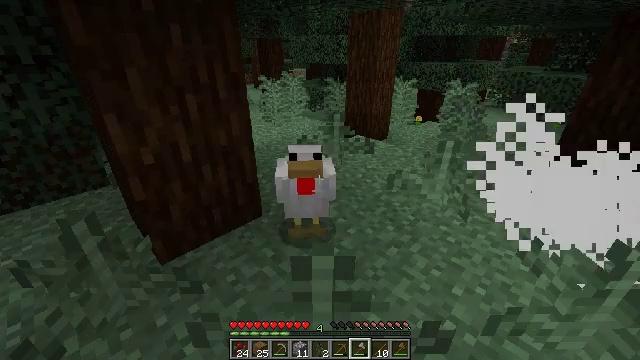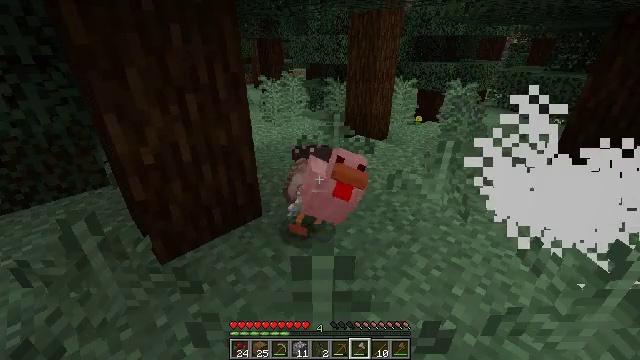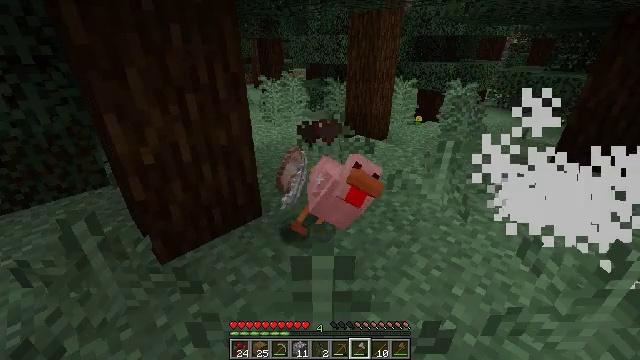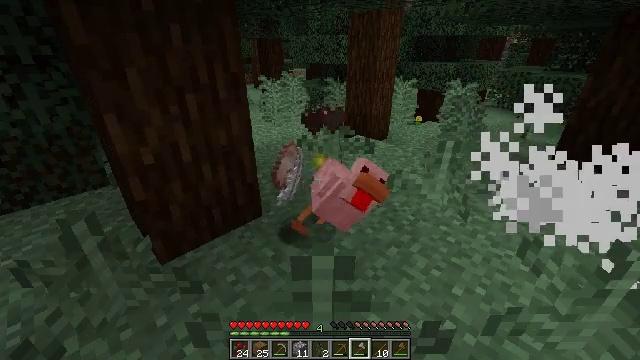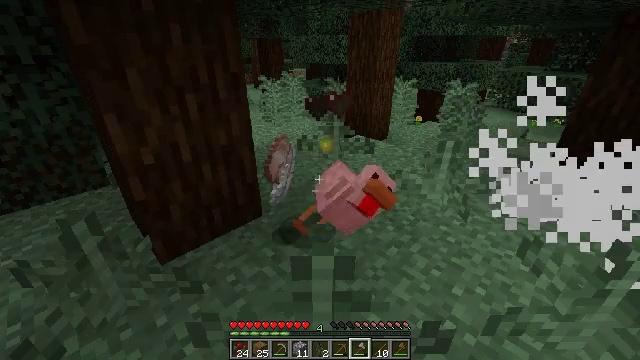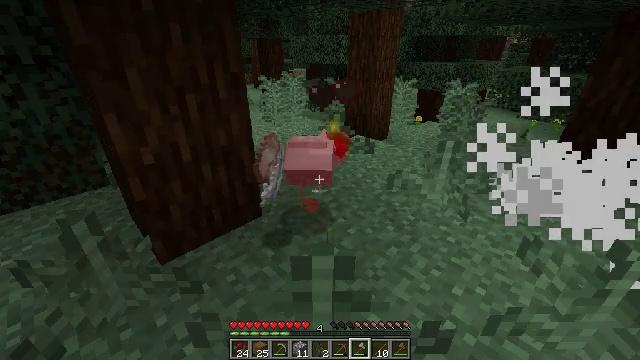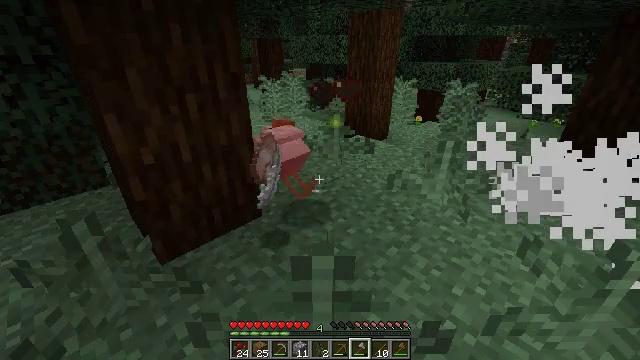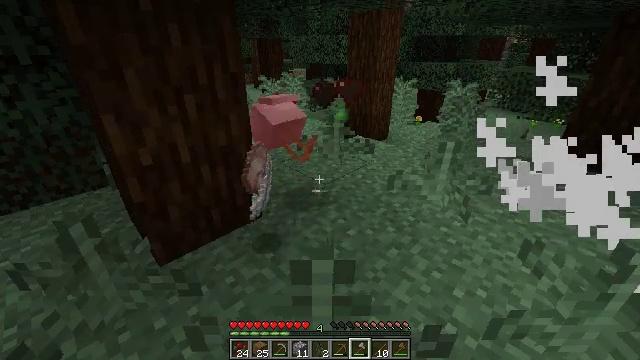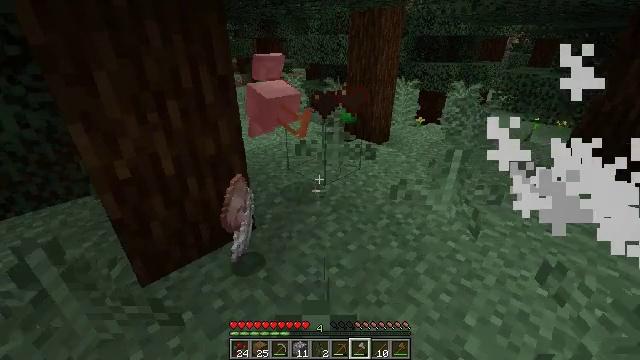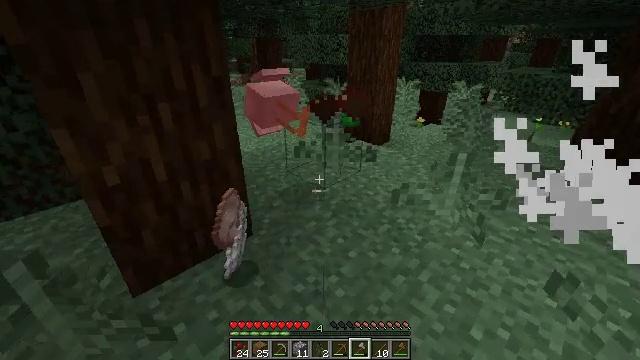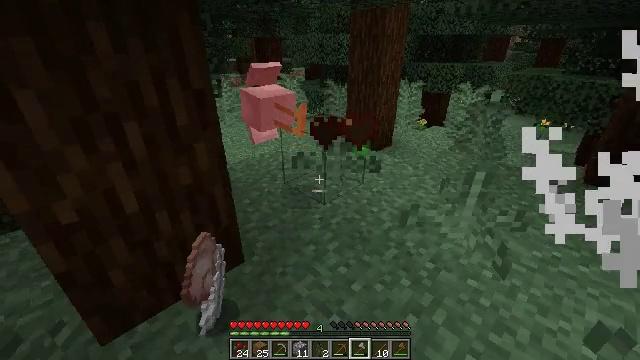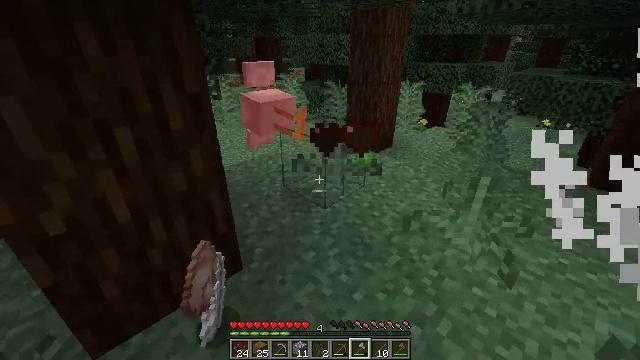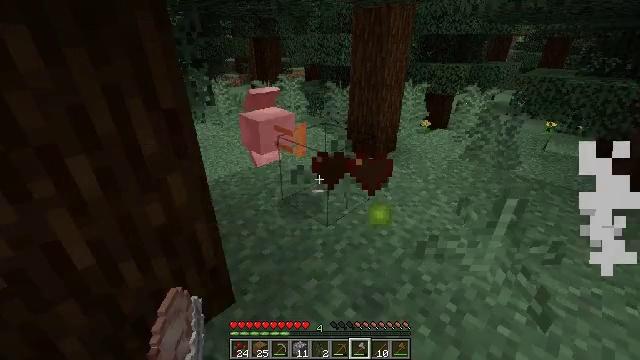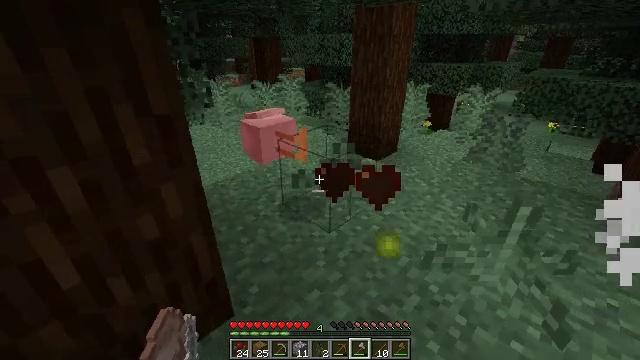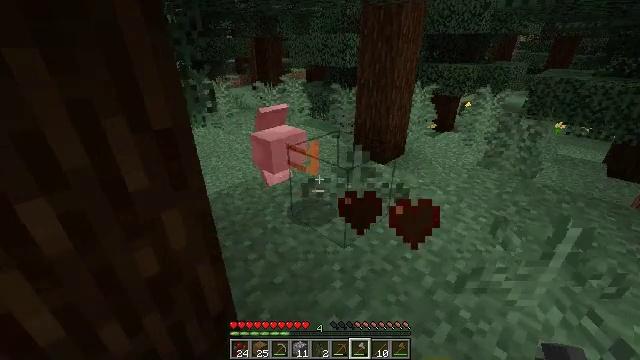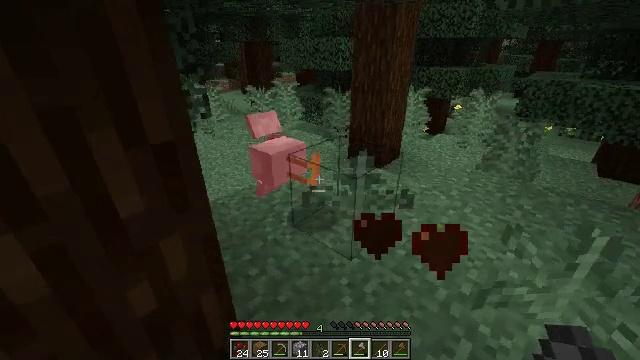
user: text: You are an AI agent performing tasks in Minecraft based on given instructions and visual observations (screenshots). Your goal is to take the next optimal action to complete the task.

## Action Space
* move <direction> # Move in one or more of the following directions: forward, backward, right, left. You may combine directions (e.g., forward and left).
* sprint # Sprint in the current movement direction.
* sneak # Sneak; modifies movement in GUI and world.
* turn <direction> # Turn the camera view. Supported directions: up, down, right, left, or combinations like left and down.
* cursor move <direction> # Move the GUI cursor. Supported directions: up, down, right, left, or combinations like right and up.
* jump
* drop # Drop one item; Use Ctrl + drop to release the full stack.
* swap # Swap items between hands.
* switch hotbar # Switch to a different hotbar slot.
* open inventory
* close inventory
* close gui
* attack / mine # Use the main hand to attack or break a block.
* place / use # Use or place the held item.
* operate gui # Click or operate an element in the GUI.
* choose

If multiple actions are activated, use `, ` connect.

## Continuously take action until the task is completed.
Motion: motion action
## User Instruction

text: Gather sweet berries from the bush.
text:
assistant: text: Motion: no_op
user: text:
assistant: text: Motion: no_op
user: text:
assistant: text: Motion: no_op
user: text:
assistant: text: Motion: no_op
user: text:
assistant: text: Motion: no_op
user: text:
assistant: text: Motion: no_op
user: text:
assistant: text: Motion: move forward
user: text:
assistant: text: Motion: move forward
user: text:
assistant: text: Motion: move forward
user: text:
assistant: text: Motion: move forward
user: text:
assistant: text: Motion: move forward
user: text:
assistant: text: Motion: move forward
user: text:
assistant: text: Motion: move forward and move left
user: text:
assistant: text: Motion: move forward and move left
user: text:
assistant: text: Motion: move forward and move left, turn right
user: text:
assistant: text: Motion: move forward and move left, turn right
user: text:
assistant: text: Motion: move forward and move left, turn right
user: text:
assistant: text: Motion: move forward, turn right
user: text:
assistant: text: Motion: move forward, turn right
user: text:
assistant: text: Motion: turn right
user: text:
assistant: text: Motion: turn right
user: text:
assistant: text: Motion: turn right
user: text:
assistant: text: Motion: turn right, open inventory
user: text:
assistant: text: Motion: open inventory
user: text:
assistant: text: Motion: open inventory
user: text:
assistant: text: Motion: open inventory
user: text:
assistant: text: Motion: no_op
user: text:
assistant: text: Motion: no_op
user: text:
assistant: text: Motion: no_op
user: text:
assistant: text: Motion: no_op